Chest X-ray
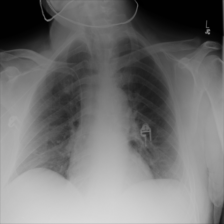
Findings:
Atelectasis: negative
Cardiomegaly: negative
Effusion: negative
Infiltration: negative
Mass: negative
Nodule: negative
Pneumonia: negative
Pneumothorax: negative
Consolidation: negative
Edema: negative
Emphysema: negative
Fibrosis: negative
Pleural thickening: negative
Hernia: negative